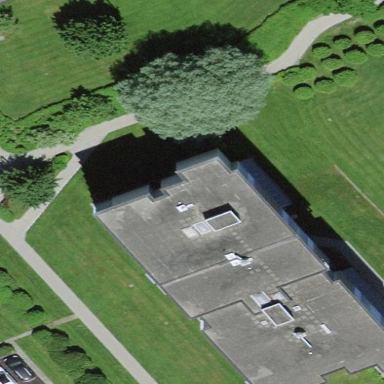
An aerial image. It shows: Apartment building with flat roof.